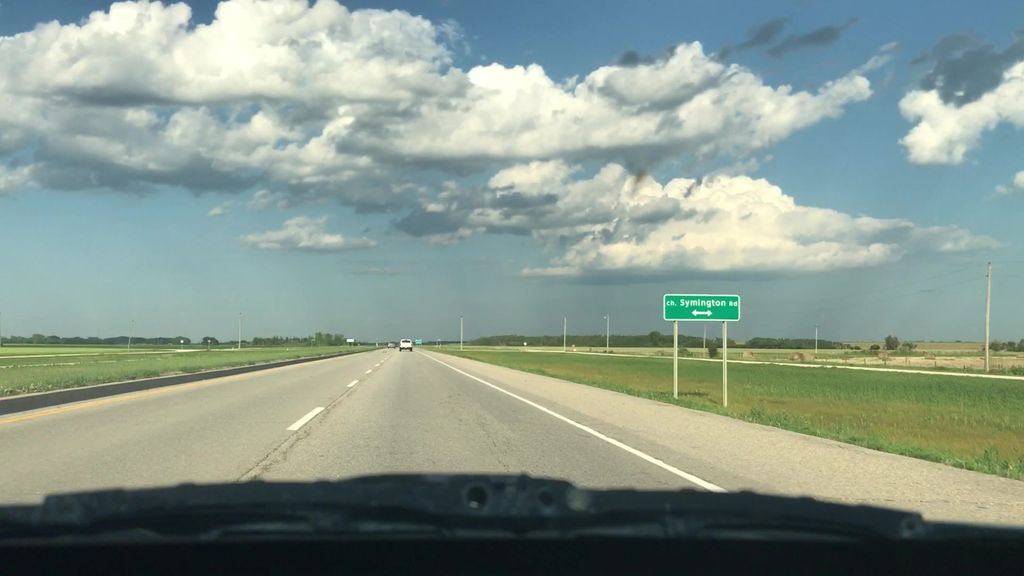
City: winnipeg